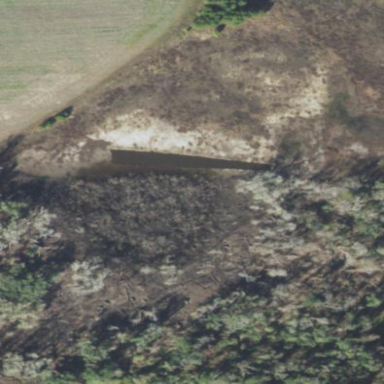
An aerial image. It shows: Swampy wetland area.